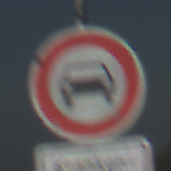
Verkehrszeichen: VerbotKraftwagen
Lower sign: BesondereFahrzeugeUndTransportgueter4
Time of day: MorningAfternoon
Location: Outdoor (Nature)
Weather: Clear
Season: NotSpecified
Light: Natural